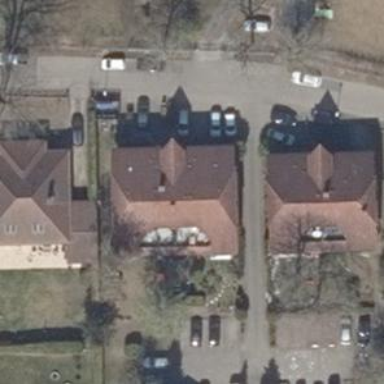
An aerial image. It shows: Residential building with half-hipped roof shape.